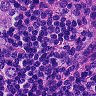
Metastatic tissue present: yes